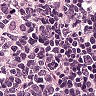
Metastatic tissue present: no